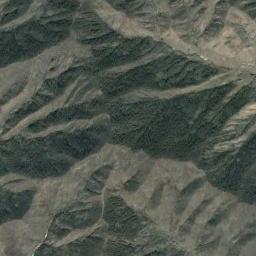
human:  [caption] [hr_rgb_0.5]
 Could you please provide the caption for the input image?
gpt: The folded mountain consists of some ridges and valleys .

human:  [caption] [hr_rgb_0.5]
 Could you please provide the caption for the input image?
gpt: There is not the even mountain .

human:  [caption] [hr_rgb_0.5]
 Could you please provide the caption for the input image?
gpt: You can see the veins of the mountain clearly .

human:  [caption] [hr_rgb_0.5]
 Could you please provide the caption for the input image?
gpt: The mountain is full of black soil .

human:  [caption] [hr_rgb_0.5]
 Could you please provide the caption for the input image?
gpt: There are some ridges on the brown mountain .